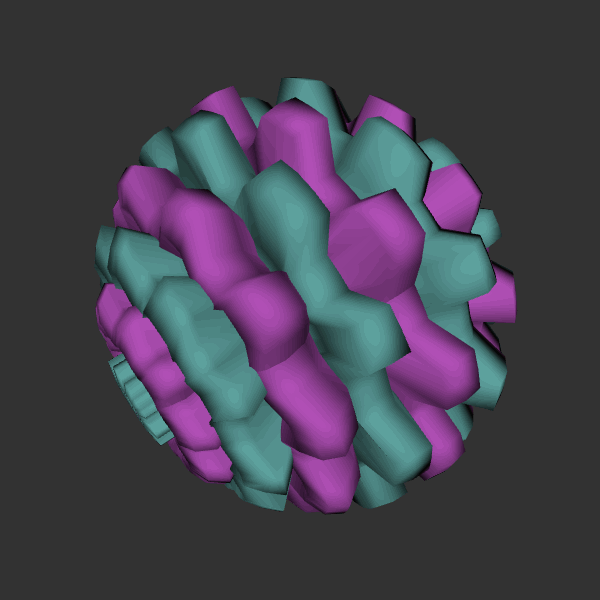
Background: dark